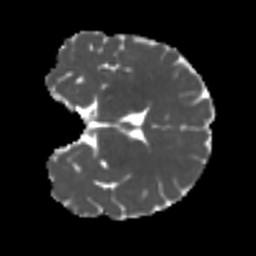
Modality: MD
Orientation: coronal
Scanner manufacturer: siemens
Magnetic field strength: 3 T
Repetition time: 4 s
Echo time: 0.0594 s